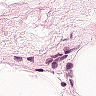
Metastatic tissue present: no